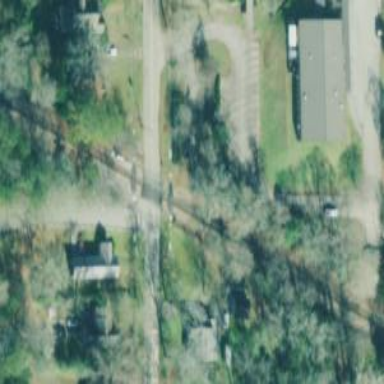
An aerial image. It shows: Level crossing with lights at railway intersection.